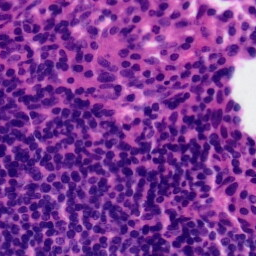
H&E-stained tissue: Tonsil